Interaction volume radius: 10 \u00c5
Interaction volume height: 10 \u00c5
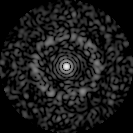
Disorder parameter: 0.8396